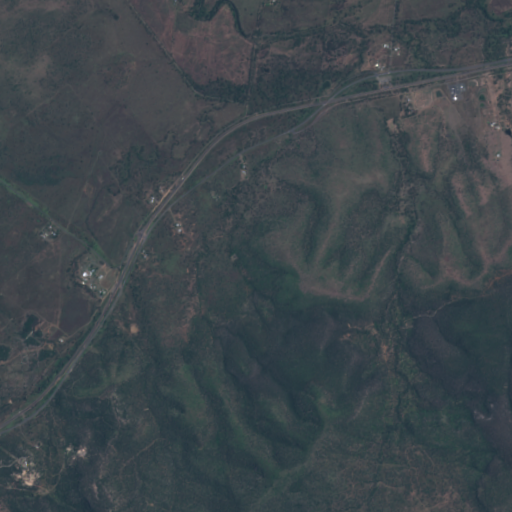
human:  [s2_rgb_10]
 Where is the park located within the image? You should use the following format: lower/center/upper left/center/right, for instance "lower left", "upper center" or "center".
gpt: The park is located in the lower left of the image.
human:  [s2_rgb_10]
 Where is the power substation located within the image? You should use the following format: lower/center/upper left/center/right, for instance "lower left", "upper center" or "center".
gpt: The power substation is located in the upper right of the image.
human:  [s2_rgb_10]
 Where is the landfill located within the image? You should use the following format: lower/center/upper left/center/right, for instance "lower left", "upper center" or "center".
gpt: There is no landfill in the image.